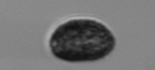
Label: Pseudochattonella_farcimen